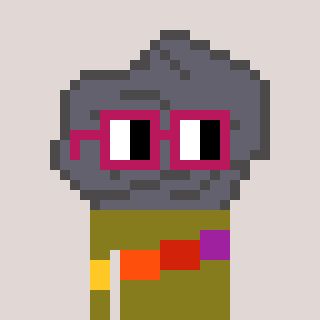
a pixel art character with square dark red glasses, a rock-shaped head and a gunk-colored body on a warm background